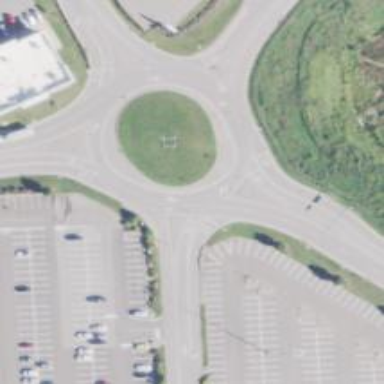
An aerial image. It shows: Tertiary road leading to roundabout.